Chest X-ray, AP view. Patient: 32 years old, sex F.
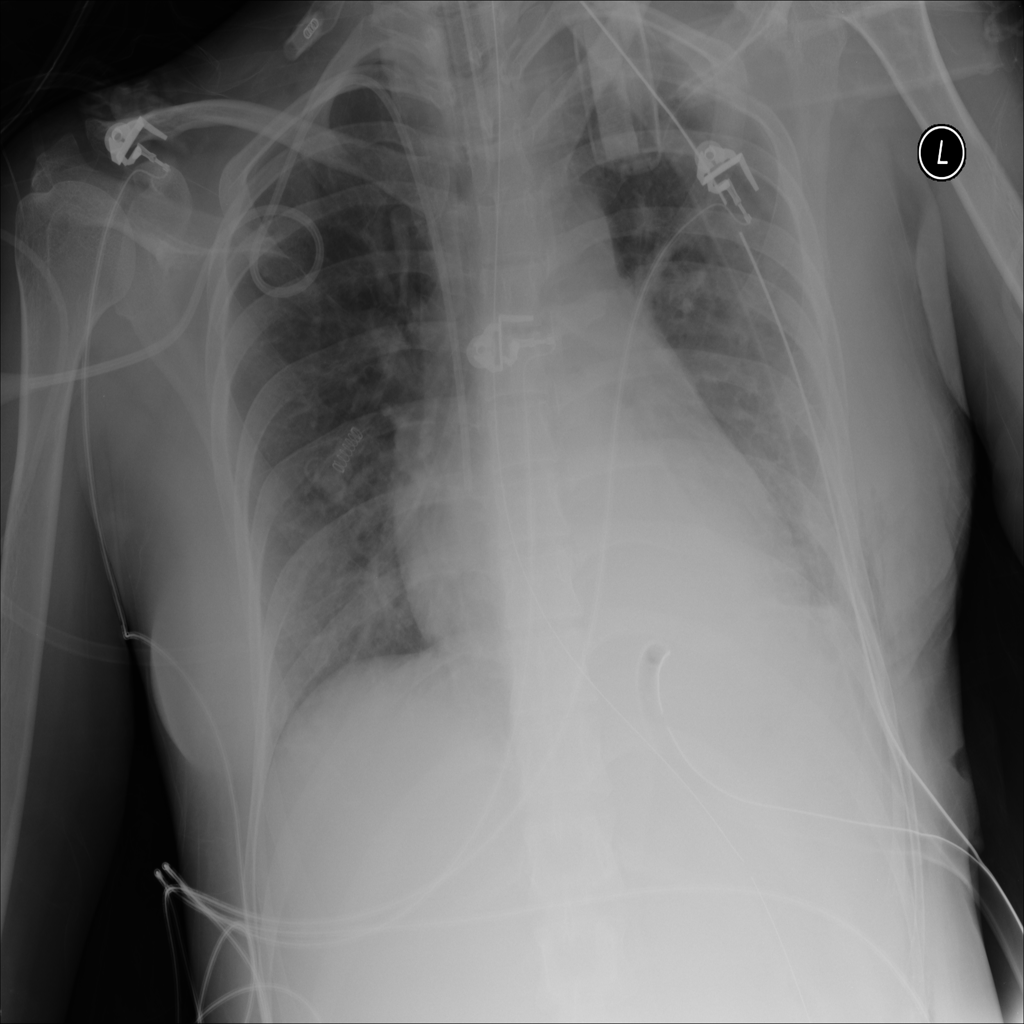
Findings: Emphysema